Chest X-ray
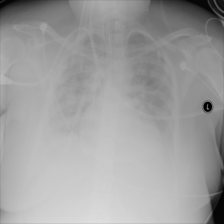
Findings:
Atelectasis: negative
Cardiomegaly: negative
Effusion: negative
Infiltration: positive
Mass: negative
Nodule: negative
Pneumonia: negative
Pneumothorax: negative
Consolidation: negative
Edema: negative
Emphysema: negative
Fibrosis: negative
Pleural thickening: negative
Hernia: negative